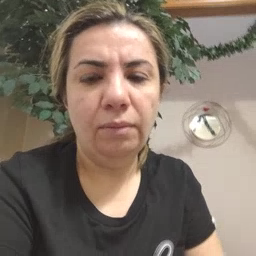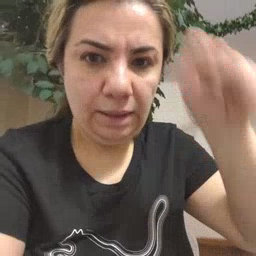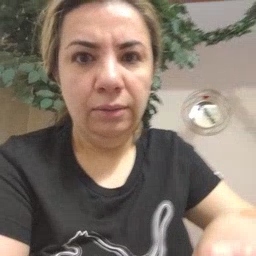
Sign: can